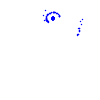
Particle: kaon